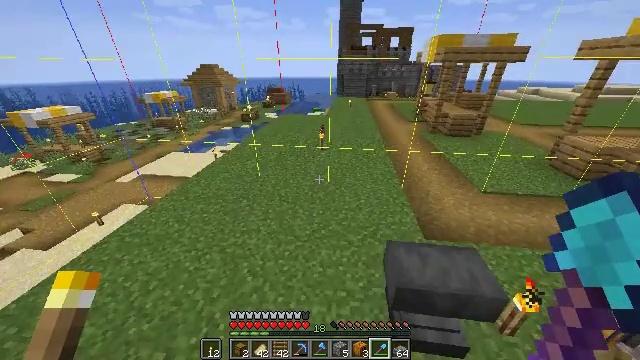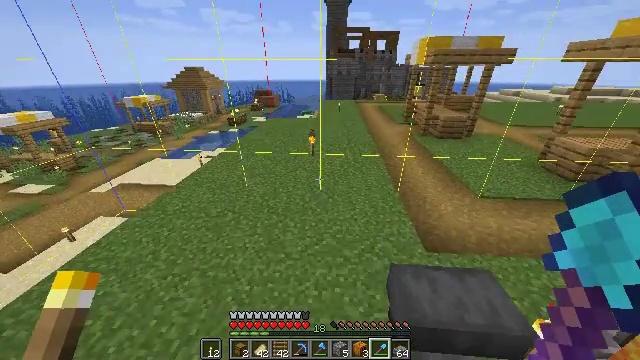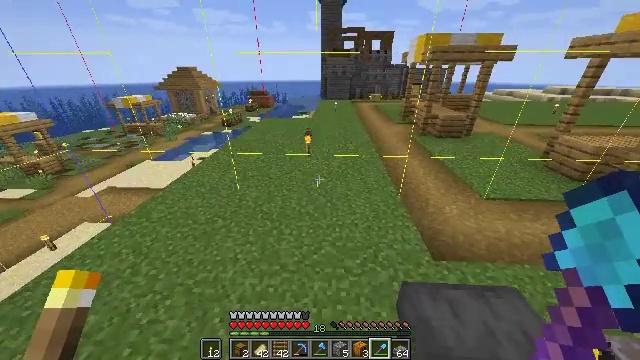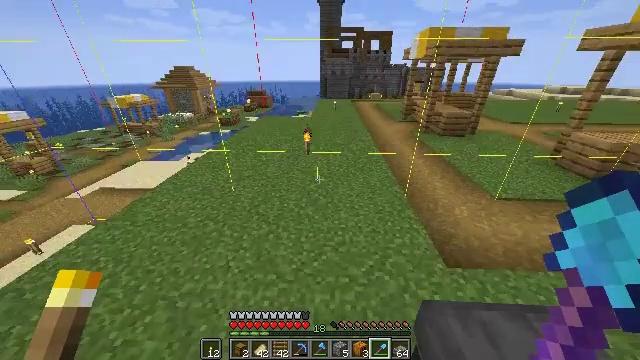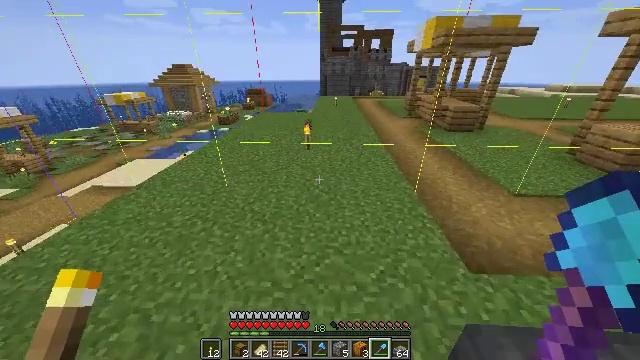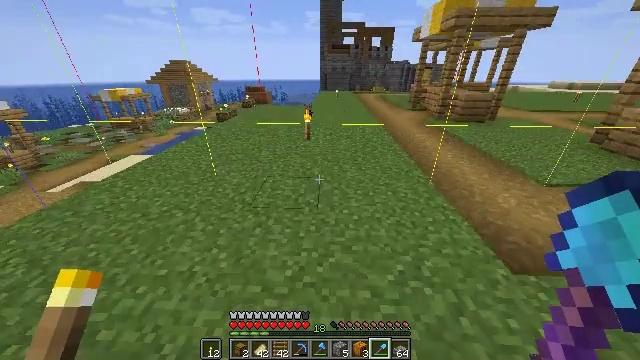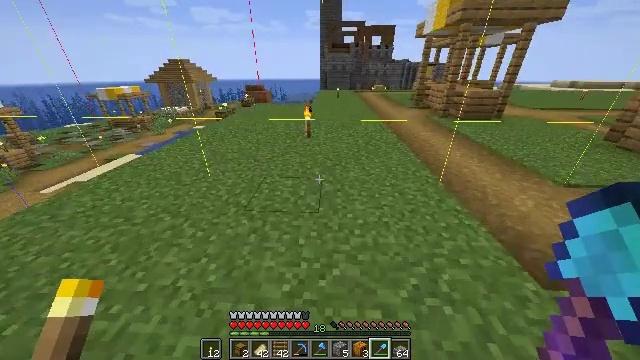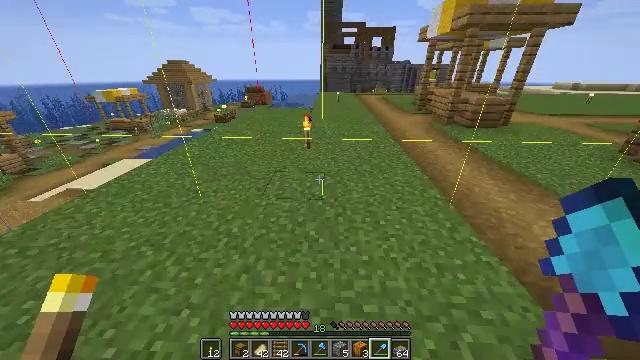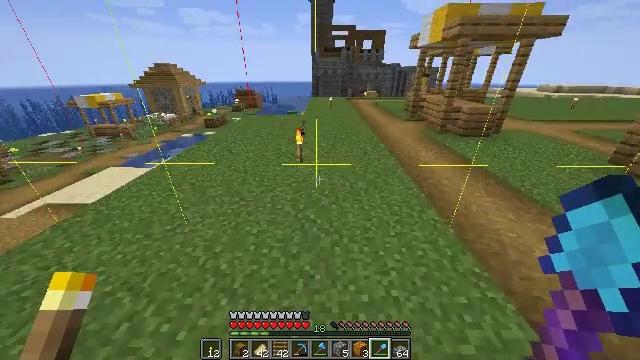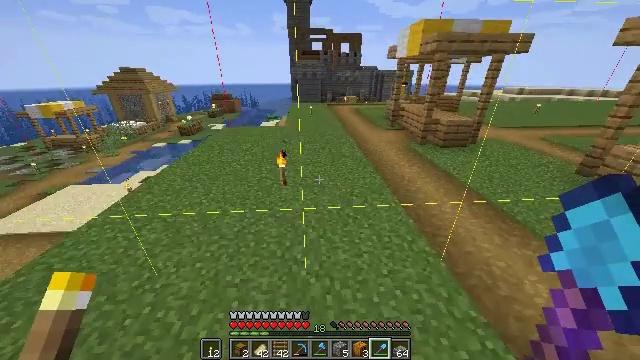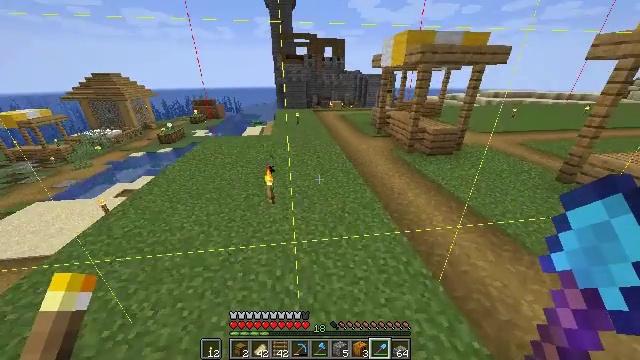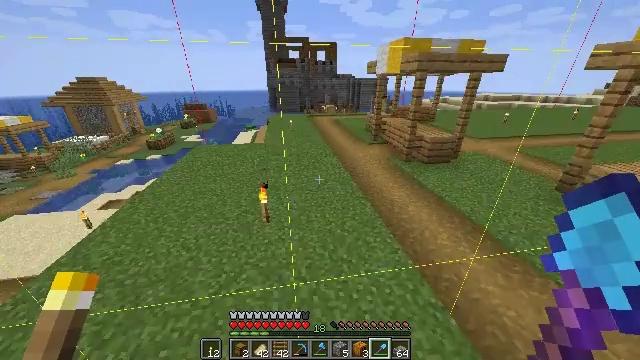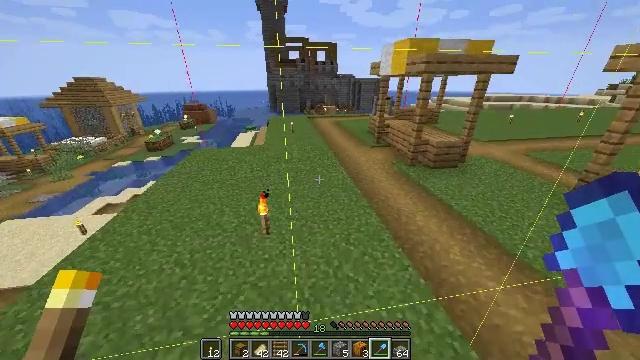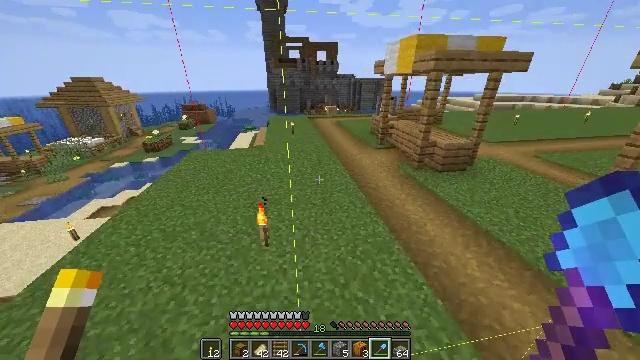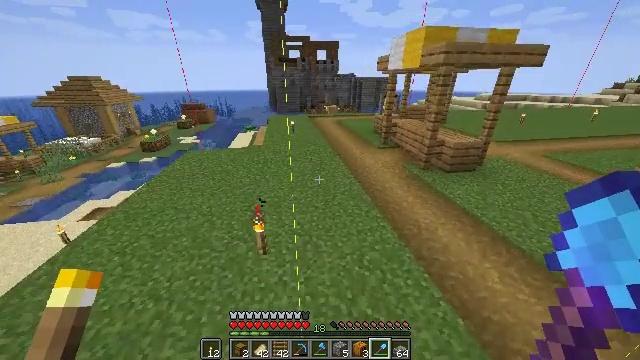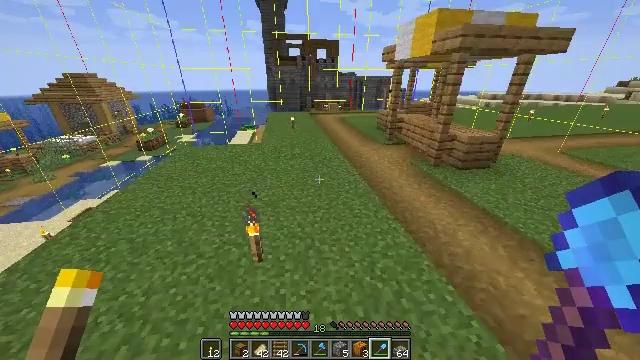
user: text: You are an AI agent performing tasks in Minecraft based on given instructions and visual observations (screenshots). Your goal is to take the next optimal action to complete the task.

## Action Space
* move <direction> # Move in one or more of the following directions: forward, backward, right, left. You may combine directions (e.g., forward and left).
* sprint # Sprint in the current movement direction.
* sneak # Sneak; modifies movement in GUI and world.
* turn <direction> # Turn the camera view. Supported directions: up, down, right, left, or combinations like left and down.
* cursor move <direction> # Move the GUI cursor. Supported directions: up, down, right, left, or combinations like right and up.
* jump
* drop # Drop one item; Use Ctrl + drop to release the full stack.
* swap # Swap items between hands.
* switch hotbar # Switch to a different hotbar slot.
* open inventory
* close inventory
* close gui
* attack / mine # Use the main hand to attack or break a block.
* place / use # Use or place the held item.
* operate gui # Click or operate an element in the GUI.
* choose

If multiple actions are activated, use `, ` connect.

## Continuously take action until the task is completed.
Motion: motion action
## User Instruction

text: Extract soul sand for building purposes.
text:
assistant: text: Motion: move forward, turn right, jump
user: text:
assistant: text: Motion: move forward, turn right, jump
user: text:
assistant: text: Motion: move forward, jump
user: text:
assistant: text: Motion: move forward, sprint, jump
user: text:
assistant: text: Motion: move forward, sprint, jump
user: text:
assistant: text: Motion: move forward, sprint, jump
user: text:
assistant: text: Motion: move forward, sprint, jump
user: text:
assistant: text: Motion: move forward, sprint, turn right, jump
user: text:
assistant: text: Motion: move forward, sprint, turn right, jump
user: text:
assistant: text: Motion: move forward, turn right, jump
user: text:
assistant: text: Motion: move forward, turn right, jump
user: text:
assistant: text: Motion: move forward, sprint, jump
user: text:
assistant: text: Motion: move forward, sprint, jump
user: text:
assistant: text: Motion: move forward, sprint, jump
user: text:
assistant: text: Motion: move forward, sprint, jump
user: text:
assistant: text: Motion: move forward, sprint, jump
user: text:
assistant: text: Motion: move forward, jump
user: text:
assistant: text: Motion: move forward, jump
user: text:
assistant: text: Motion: move forward, jump
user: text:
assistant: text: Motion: move forward, jump
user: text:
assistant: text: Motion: move forward, sprint, jump
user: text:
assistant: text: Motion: move forward, sprint, jump
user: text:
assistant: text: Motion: move forward, sprint, jump
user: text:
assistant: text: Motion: move forward, sprint, jump
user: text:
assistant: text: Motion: move forward, jump
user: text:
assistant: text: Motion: move forward, turn right, jump
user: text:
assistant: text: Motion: move forward, turn right, jump
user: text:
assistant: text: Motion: move forward, jump
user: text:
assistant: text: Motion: move forward, turn right, jump
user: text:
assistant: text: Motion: move forward, turn right, jump